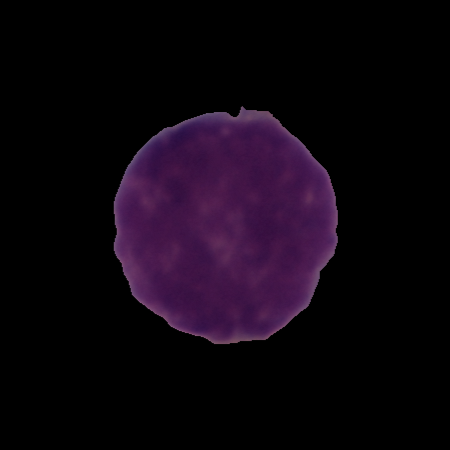
Label: cancer